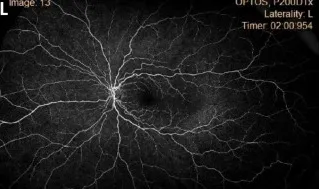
Bilateral optic neuropathy and retinopathy at presentation. (K, L), Widefield late-phase fluorescein angiograms showing no peripapillary leakage, vascular leakage, or capillary non-perfusion.
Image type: ophthalmic_imaging (ophthalmic_angiography)